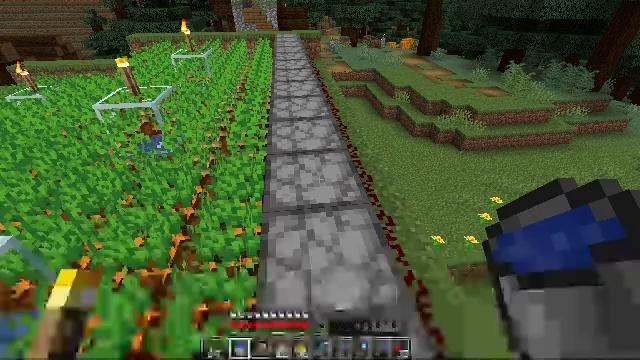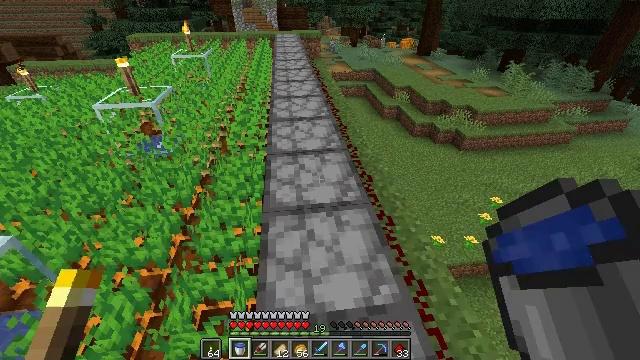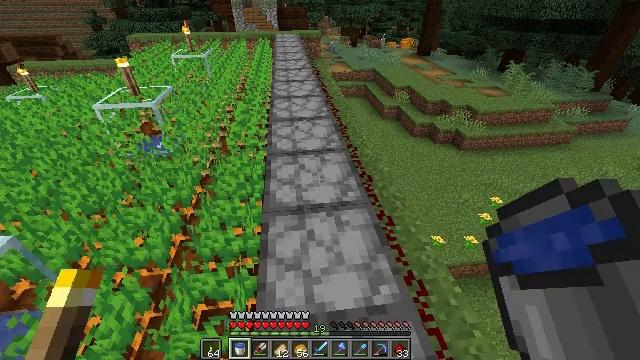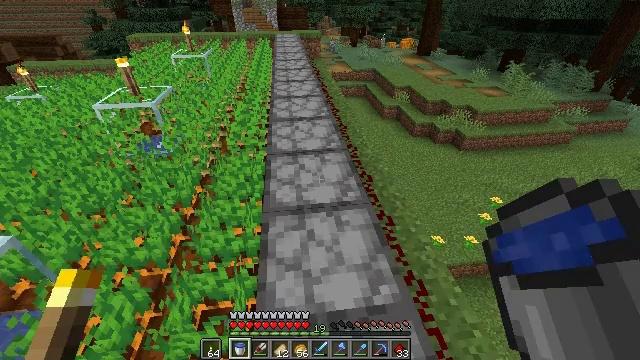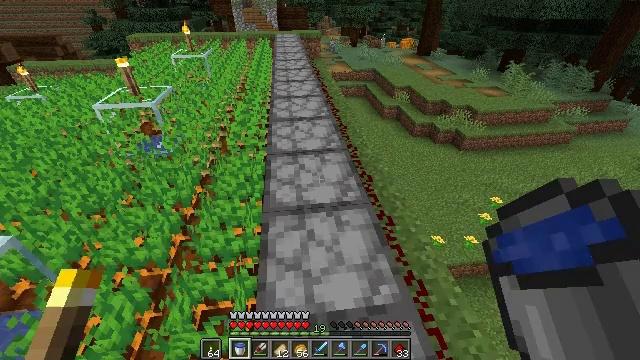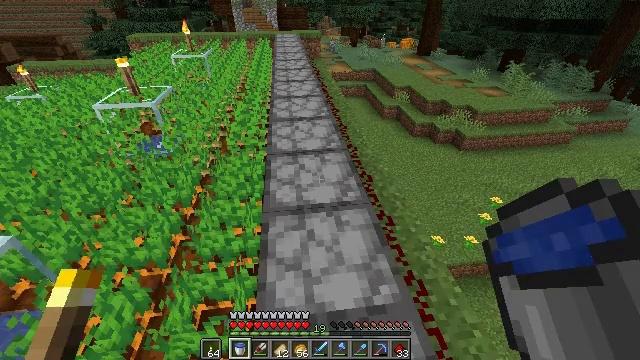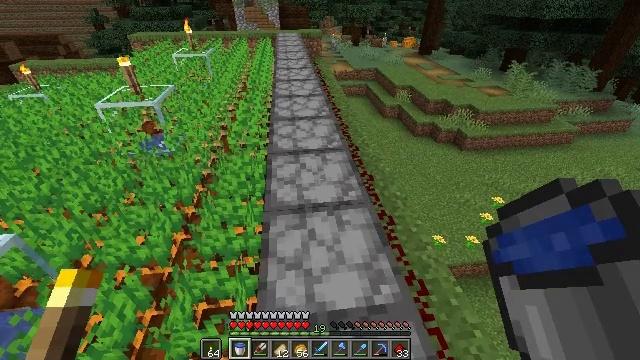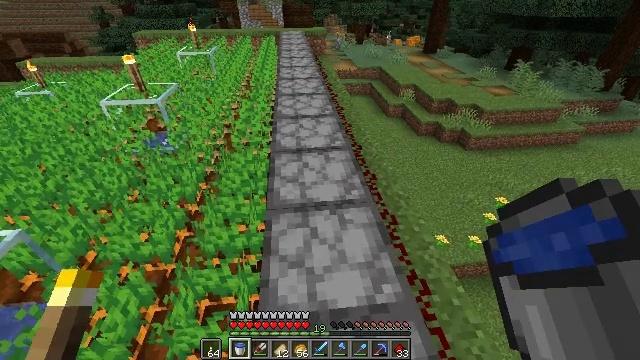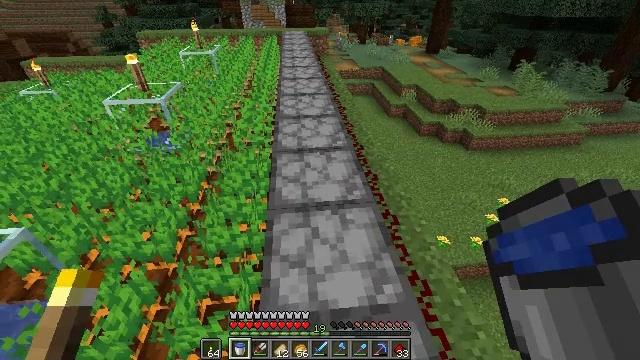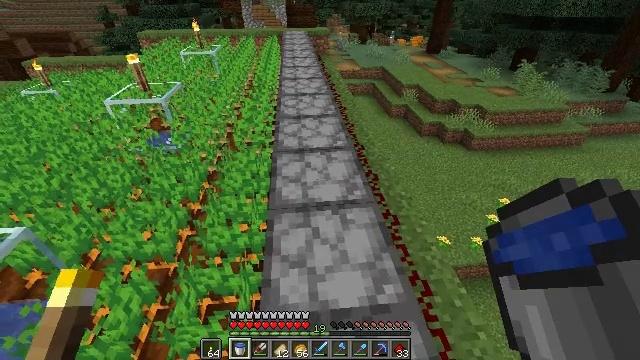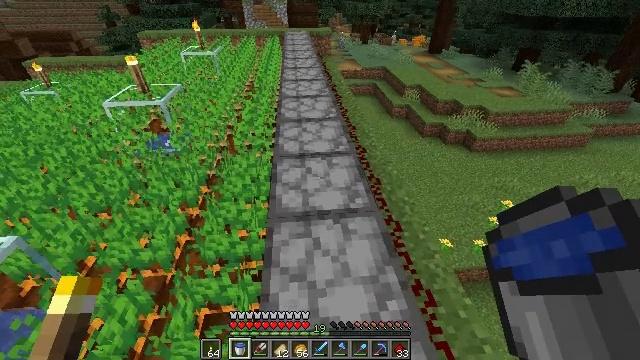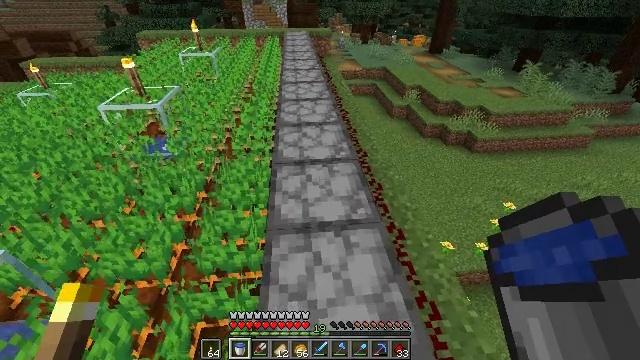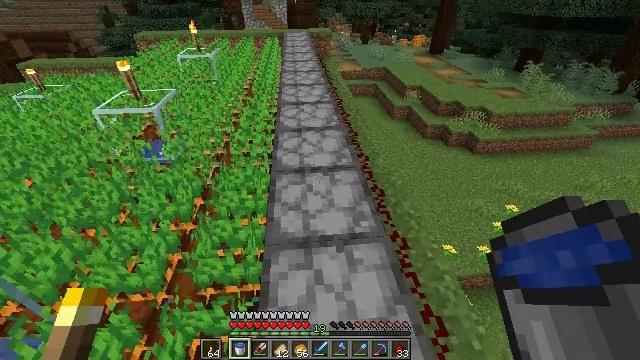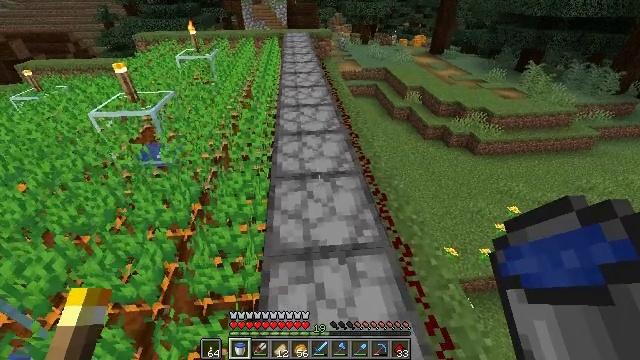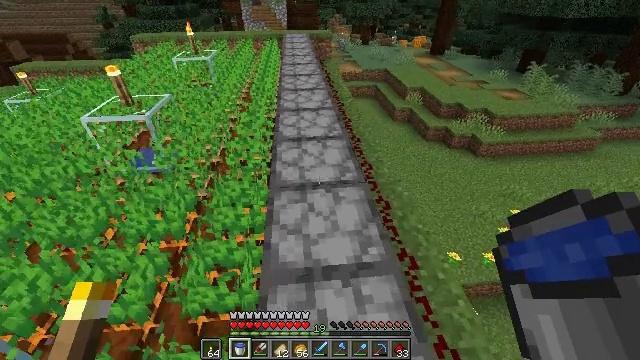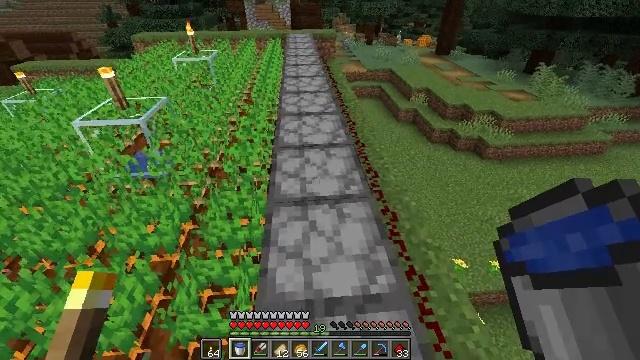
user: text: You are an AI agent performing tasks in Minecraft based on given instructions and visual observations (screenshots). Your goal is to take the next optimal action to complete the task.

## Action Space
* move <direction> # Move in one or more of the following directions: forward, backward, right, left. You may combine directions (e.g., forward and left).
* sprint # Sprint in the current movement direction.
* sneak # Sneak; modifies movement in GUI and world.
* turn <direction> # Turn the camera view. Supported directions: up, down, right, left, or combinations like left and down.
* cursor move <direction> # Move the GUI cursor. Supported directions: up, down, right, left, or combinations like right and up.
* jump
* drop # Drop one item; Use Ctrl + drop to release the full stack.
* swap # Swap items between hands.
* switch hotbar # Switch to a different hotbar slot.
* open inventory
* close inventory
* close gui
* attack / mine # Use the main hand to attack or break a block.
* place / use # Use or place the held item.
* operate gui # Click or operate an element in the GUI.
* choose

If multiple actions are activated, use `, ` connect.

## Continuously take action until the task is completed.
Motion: motion action
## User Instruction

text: Gather the repeater by attacking it.
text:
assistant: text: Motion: no_op
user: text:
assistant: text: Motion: no_op
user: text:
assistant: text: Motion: no_op
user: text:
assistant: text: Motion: no_op
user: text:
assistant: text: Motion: no_op
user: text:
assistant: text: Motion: no_op
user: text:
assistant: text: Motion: no_op
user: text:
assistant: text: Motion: no_op
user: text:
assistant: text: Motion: no_op
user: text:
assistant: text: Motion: move forward
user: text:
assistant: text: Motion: move forward
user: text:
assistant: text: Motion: move forward
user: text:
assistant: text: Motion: move forward
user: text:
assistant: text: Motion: move forward
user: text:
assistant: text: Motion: no_op
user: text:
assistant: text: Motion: no_op
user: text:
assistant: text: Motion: no_op
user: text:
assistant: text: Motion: use / place
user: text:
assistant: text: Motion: use / place
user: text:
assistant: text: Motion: use / place
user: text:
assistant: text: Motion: use / place
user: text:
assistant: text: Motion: no_op
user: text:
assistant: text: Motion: no_op
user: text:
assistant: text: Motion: no_op
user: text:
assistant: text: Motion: no_op
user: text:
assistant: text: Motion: no_op
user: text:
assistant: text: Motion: no_op
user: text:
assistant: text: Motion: no_op
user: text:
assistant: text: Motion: cursor move right
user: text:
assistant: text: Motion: cursor move right